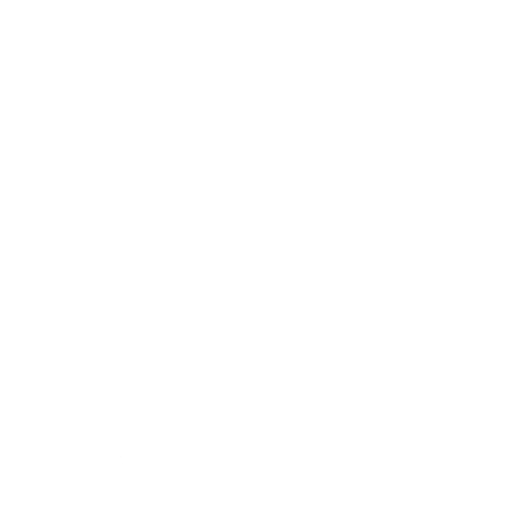
white sleeveless eyelet top, white cutout sleeveless top, white alice olivia ravenna lace top, white background